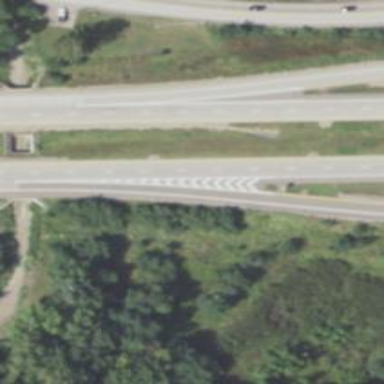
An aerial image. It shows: Motorway junction.